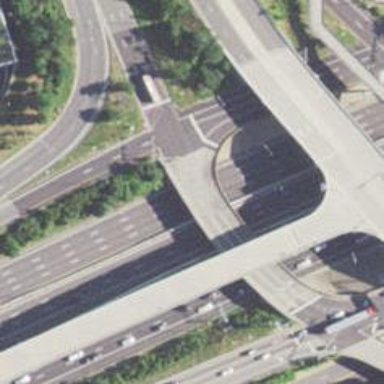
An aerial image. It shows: Secondary link road with bridge.